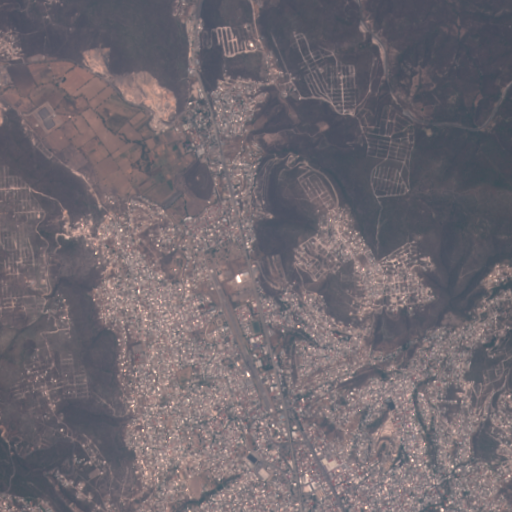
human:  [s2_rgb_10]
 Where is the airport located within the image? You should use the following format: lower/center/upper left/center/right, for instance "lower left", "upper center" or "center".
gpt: The airport is located in the lower center of the image.
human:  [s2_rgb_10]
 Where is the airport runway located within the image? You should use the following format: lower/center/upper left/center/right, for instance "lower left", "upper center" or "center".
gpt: The airport runway is located in the lower center of the image.
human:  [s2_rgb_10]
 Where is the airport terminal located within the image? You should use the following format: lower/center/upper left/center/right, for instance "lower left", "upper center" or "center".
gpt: The airport terminal is located in the lower center of the image.
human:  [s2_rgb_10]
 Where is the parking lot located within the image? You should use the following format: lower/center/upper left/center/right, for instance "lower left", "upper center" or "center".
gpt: The parking lot is located in the lower center of the image.
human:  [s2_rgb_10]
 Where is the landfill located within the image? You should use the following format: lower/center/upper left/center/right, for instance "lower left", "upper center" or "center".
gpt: There is no landfill in the image.